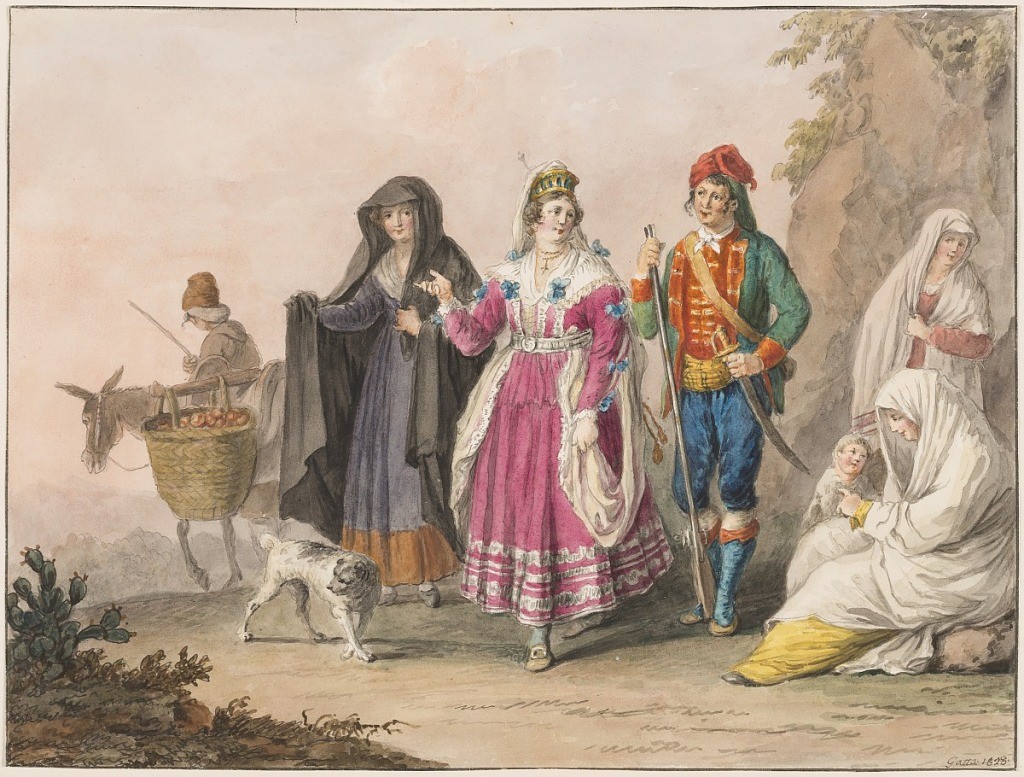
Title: Costumes of Sicily
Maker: Saverio della Gatta, Italian, 1777 - 1829
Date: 1828
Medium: Pen and black ink, and watercolors on paper
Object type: Drawing
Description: A man with a donkey carrying baskets with fruits is shown at left in the middle distance. "Venditore di Frutta di Monreale." In the corner are a woman with a dog, "Donna di Catania," a woman and a man with gun and sword, "Vomo, e Donna della Piana de Greci." At right are a standing woman and in front of her a seated woman with a child, "Donna di Siracusa. Donna di Palermo."